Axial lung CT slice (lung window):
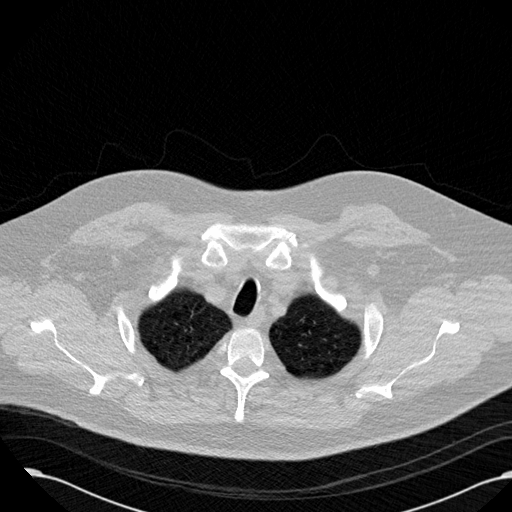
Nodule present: no